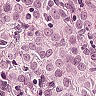
Metastatic tissue present: yes